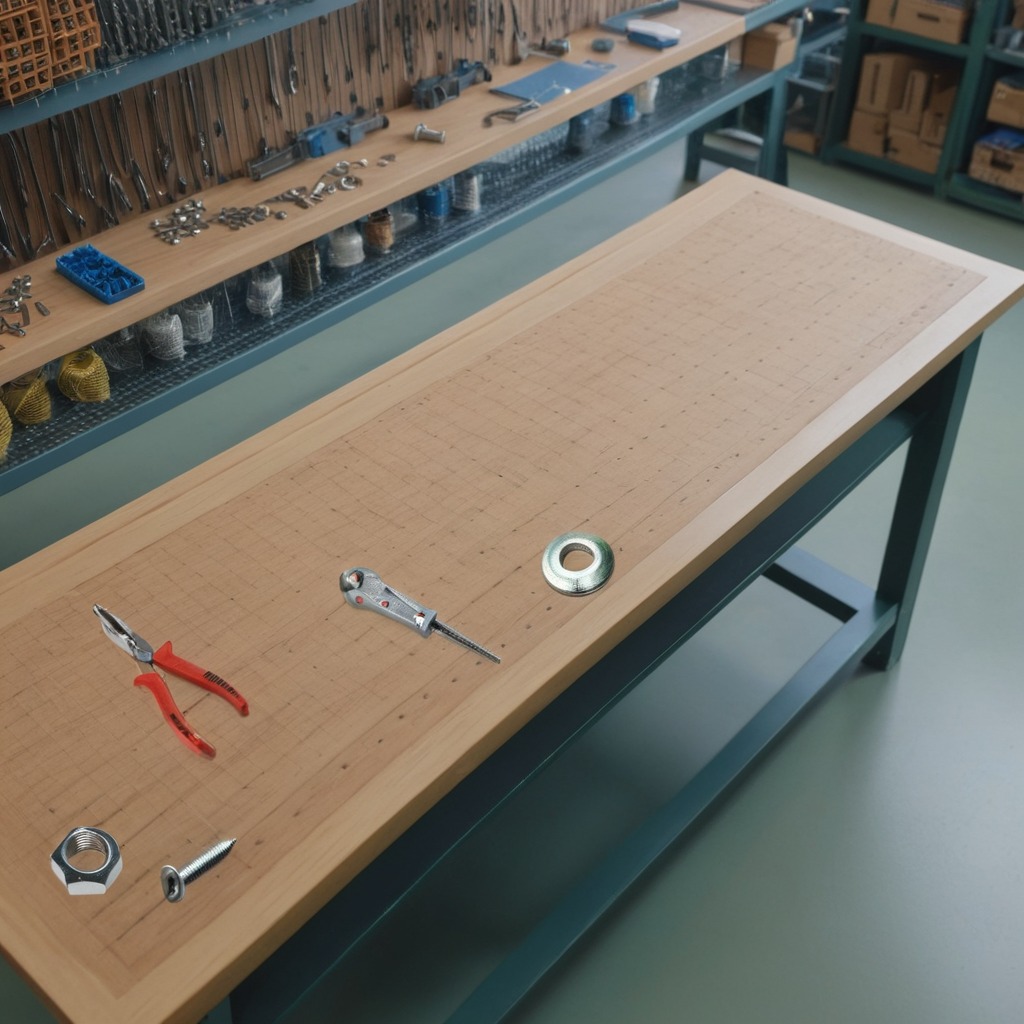
A flat metal washer, a metal machine screw, pliers, a screwdriver, and a metal nut are lying on a workbench inside a coastal fishing gear workshop.